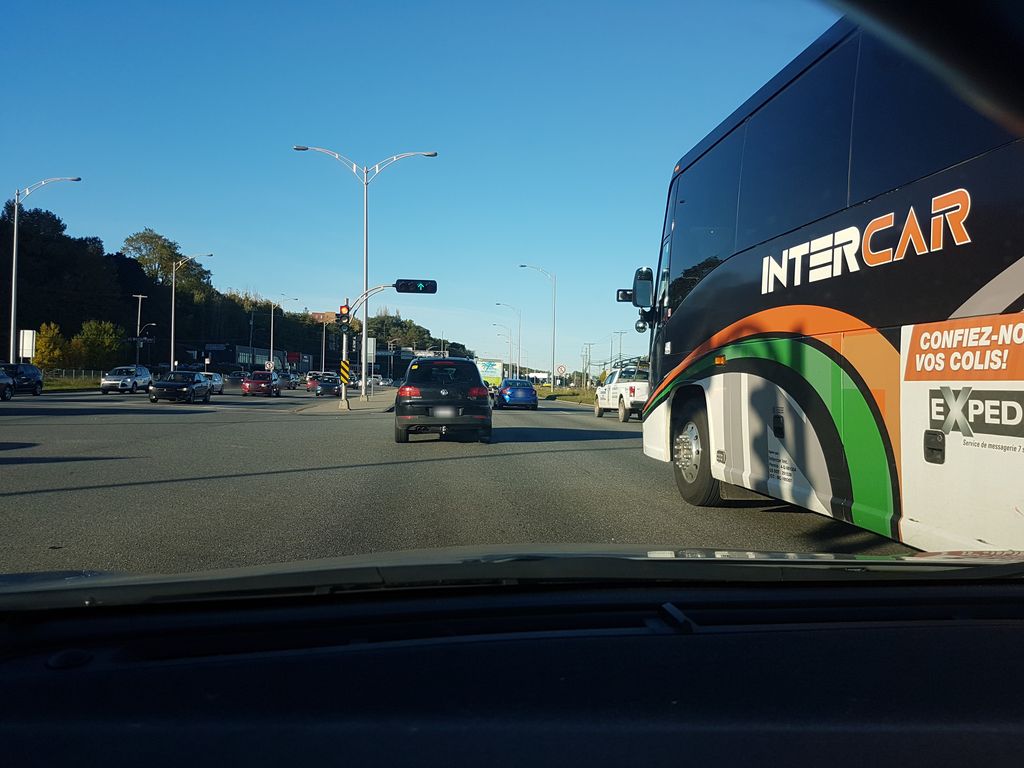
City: quebec_city